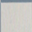
Piece: xx